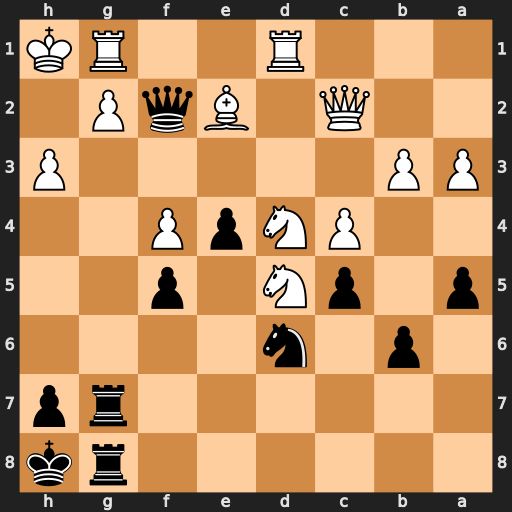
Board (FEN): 6rk/6rp/1p1n4/p1pN1p2/2PNpP2/PP5P/2Q1BqP1/3R2RK
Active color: b
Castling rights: -
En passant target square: -
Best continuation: Rxg2 Nf3 exf3